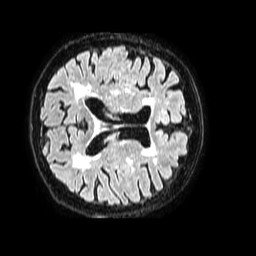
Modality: FLAIR
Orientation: axial
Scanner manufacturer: philips
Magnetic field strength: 1.5 T
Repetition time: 4.8 s
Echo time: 0.3 s